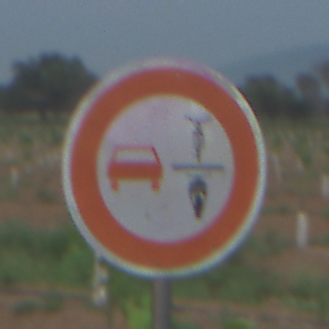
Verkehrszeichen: VerbotUeberholenEinspurigeFahrzeuge
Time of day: SunriseSunset
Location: Outdoor (Nature)
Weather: PartlyCloudy
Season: NotSpecified
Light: Natural